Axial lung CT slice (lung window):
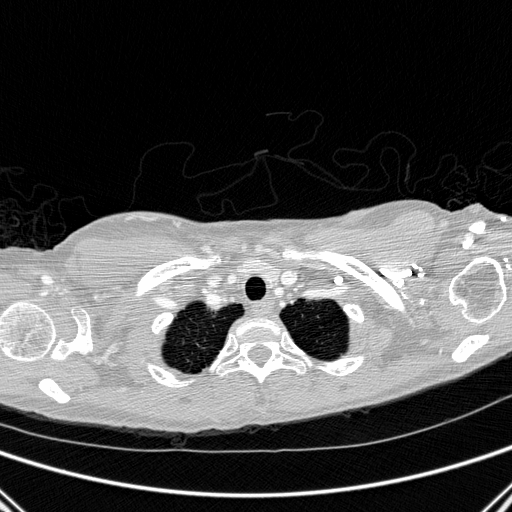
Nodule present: no